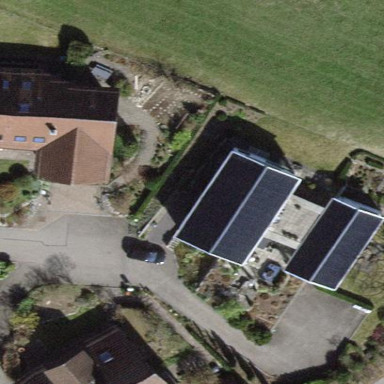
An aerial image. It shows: Building with tile roof.